Modality: planning_CT
Slice 50 of 94
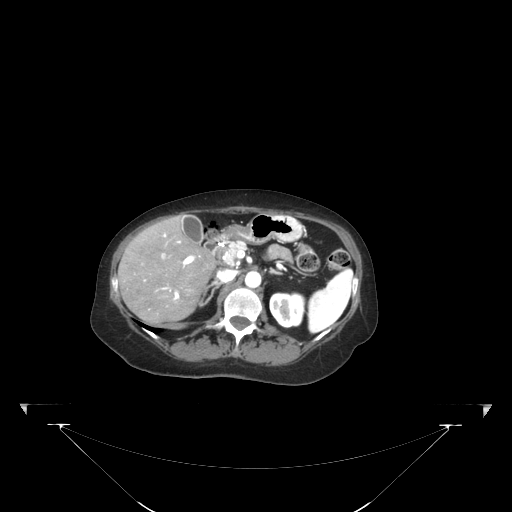